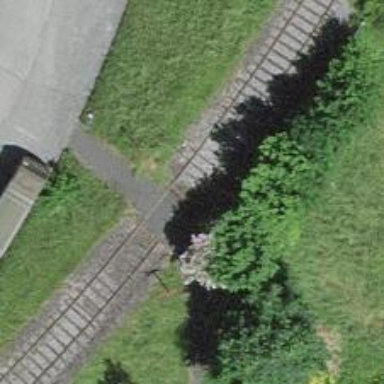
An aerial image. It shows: Single-track spur railway line.